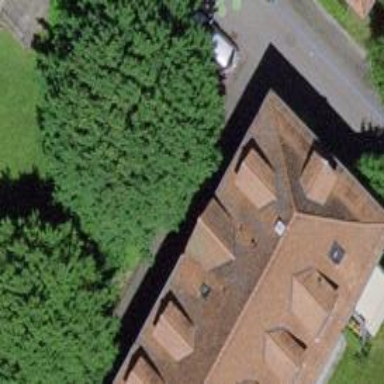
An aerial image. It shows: Group of garages.